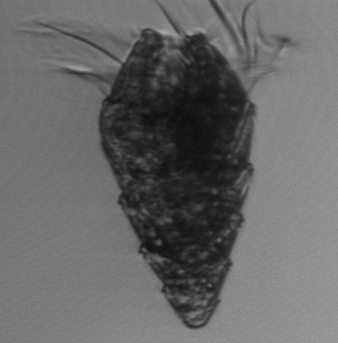
Label: Laboea_strobila